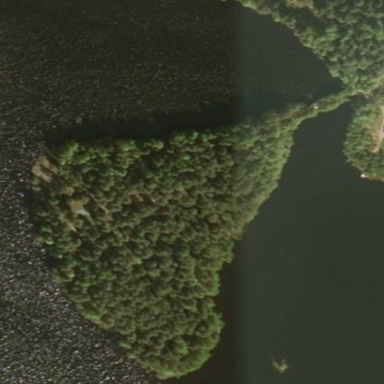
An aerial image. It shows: Island.